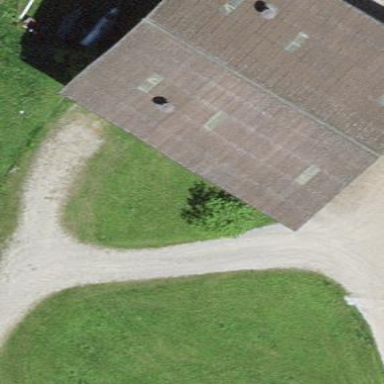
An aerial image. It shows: Farm auxiliary building.